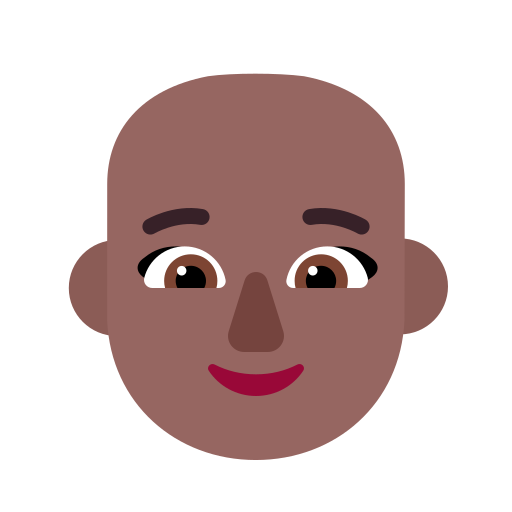
woman bald flat  dark